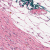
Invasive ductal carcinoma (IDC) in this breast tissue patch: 0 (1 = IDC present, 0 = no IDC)